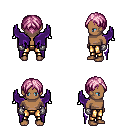
a pixel art fantasy rpg character, male body template, human, dark skin, purple wings, gold greaves, pink parted hairstyle, metal gloves, four views (front, back, left, right), 2x2 character sprite sheet, small pixel art, hard edges, no anti-aliasing